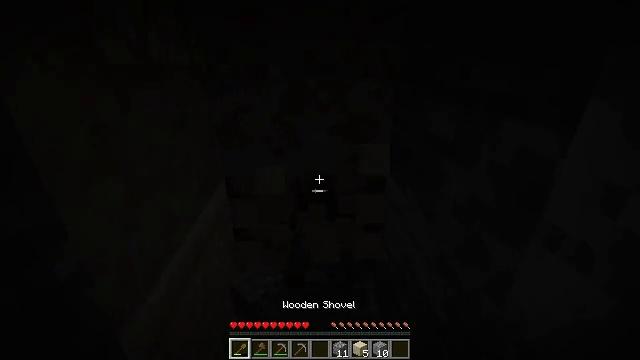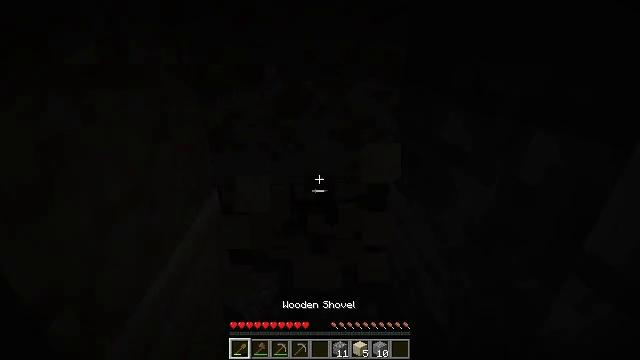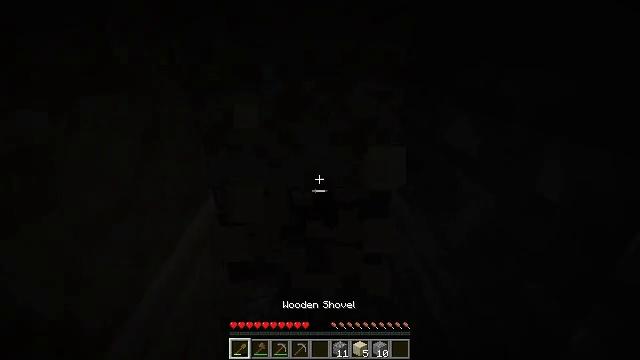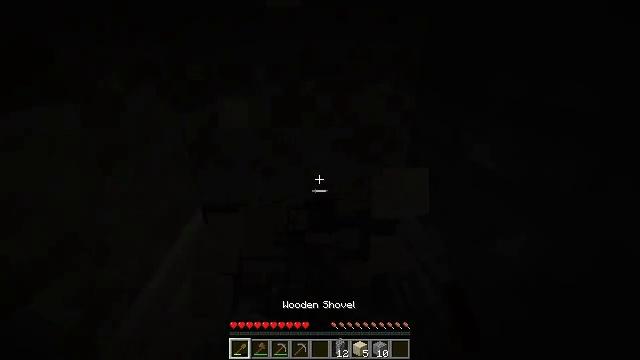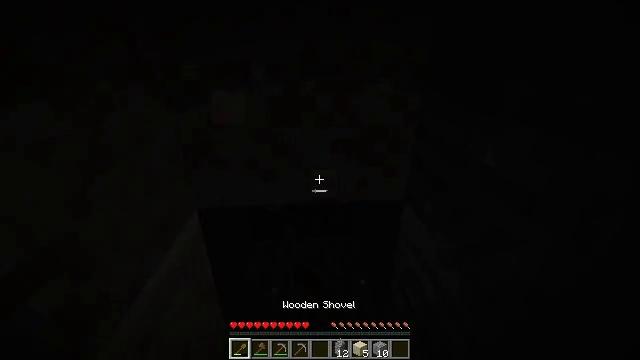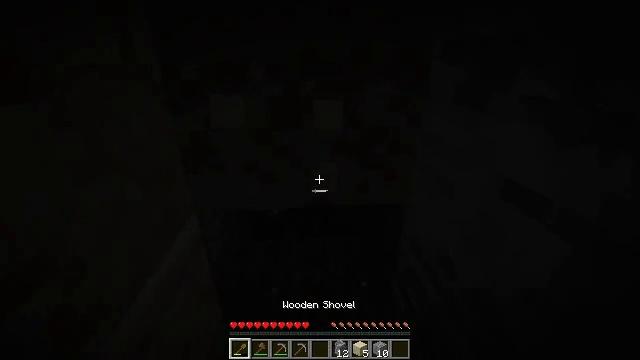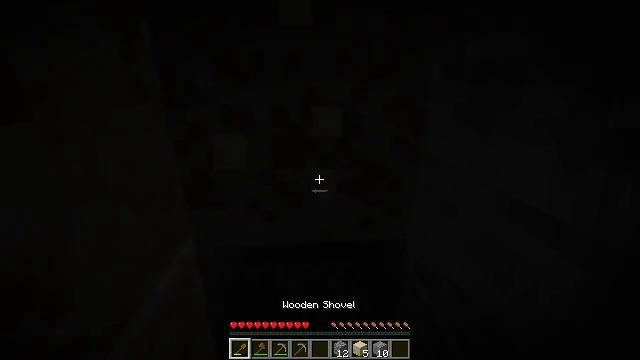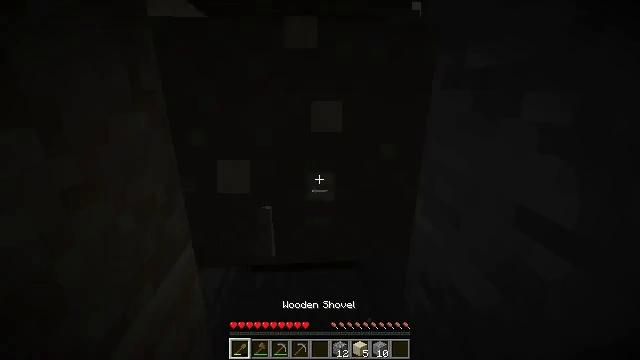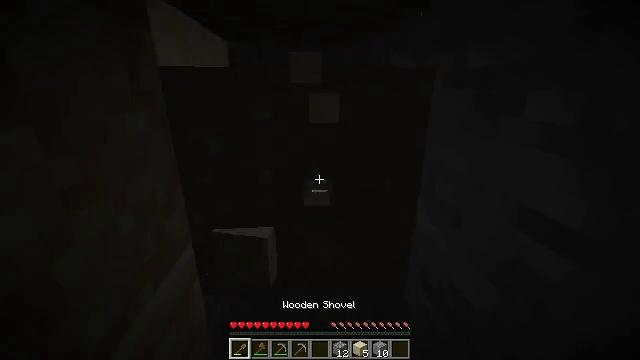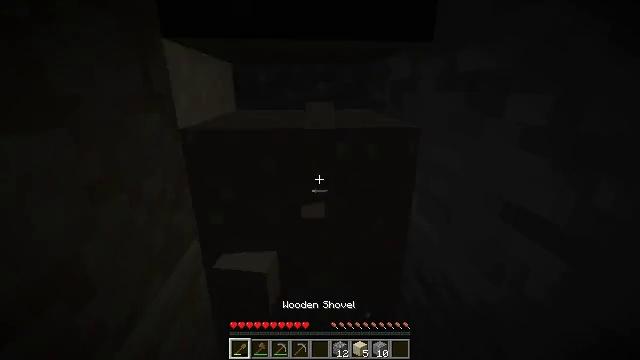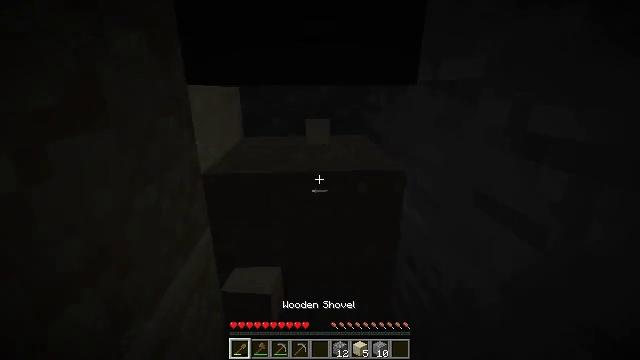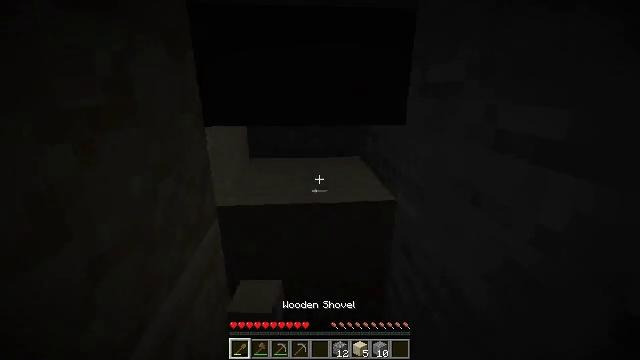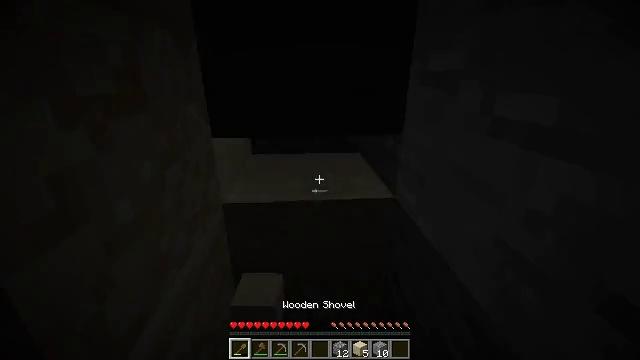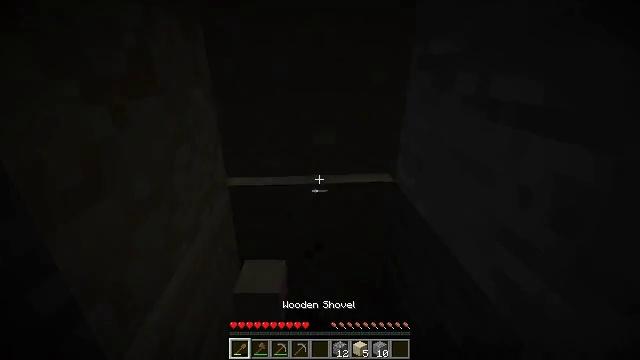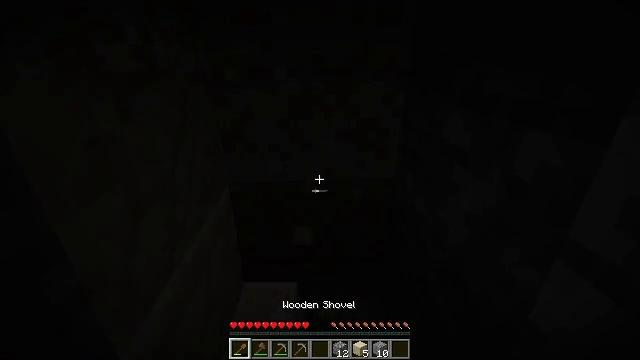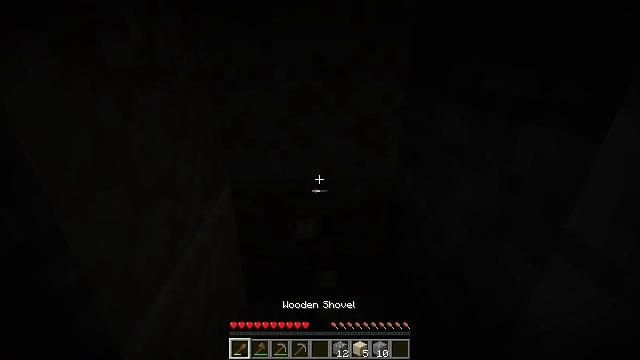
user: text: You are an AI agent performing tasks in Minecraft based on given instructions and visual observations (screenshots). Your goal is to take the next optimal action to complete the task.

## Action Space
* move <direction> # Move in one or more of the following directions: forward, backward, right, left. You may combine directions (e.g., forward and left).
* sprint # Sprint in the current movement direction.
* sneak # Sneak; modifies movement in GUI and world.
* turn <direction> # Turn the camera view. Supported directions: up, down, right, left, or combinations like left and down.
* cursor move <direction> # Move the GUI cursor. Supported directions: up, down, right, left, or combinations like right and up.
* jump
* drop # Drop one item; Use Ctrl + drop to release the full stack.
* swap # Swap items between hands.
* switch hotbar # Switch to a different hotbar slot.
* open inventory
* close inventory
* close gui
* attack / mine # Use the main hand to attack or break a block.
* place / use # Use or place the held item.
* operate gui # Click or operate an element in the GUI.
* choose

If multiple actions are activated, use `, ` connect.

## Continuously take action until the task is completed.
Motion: motion action
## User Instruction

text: Mine sand by the water.
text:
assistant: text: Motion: move forward, attack / mine
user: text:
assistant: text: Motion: move forward, attack / mine
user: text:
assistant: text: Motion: attack / mine
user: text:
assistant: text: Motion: attack / mine
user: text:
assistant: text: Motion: attack / mine
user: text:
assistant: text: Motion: turn up, attack / mine
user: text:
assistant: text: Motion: turn up, attack / mine
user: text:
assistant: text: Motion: attack / mine
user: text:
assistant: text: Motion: move back, attack / mine
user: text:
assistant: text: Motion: move back, attack / mine
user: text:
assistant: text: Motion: attack / mine
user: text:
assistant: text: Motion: turn down, attack / mine
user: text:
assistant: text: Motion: turn down, attack / mine
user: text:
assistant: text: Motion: attack / mine
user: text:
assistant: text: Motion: attack / mine
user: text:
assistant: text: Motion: attack / mine
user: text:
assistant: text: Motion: attack / mine
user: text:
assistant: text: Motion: attack / mine
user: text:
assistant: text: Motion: attack / mine
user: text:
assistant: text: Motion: attack / mine
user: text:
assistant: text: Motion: attack / mine
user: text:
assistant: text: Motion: attack / mine
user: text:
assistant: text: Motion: attack / mine
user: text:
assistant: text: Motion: attack / mine
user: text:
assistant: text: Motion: attack / mine
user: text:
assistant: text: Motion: attack / mine
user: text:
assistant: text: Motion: attack / mine
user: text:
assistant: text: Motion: attack / mine
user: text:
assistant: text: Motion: attack / mine
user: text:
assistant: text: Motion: attack / mine